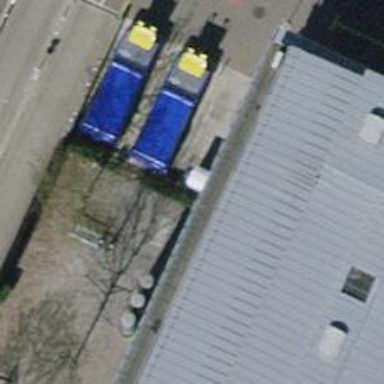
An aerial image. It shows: Double fixed cycle barrier.